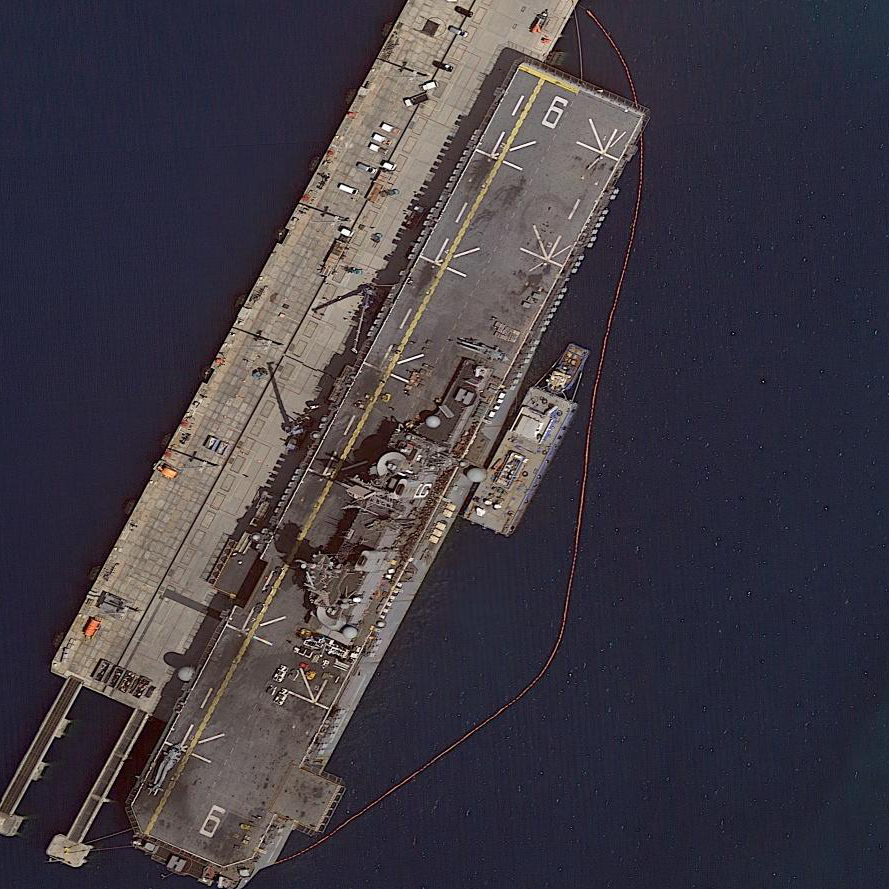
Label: Wasp-class_assault_ship